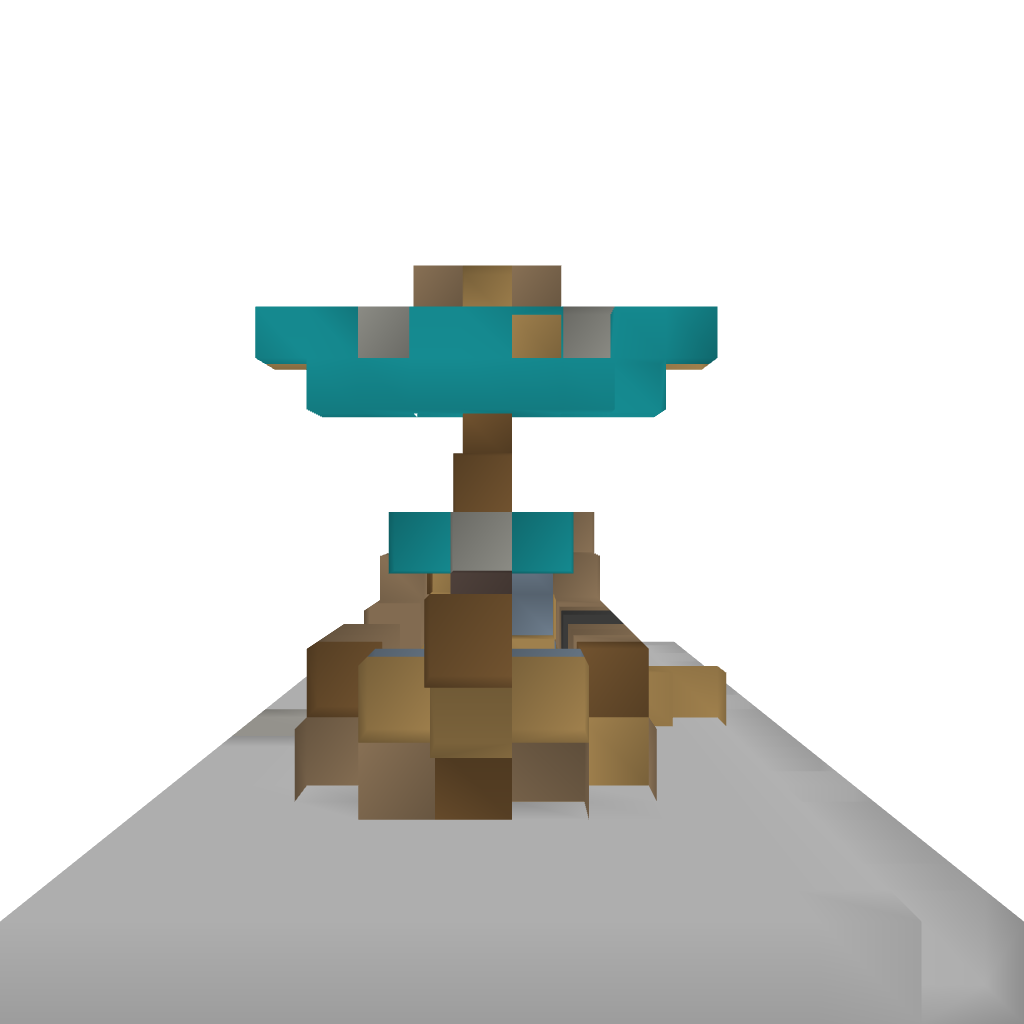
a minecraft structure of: Small Ship